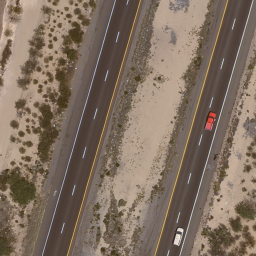
Label: freeway